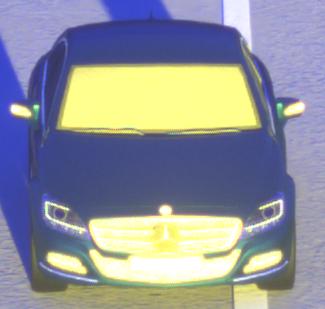
Make: Mercedes-Benz
Model: CLS Coupé 350
Detailed model: CLS-Class (218) Coupé
Model produced from: 2011/01
Model produced until: 2014/07
Doors: 4
Color: blue
Road condition: dry road
Daytime: sunrise or sunset
Contrast: high contrast